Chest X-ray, PA view. Patient: 33 years old, sex M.
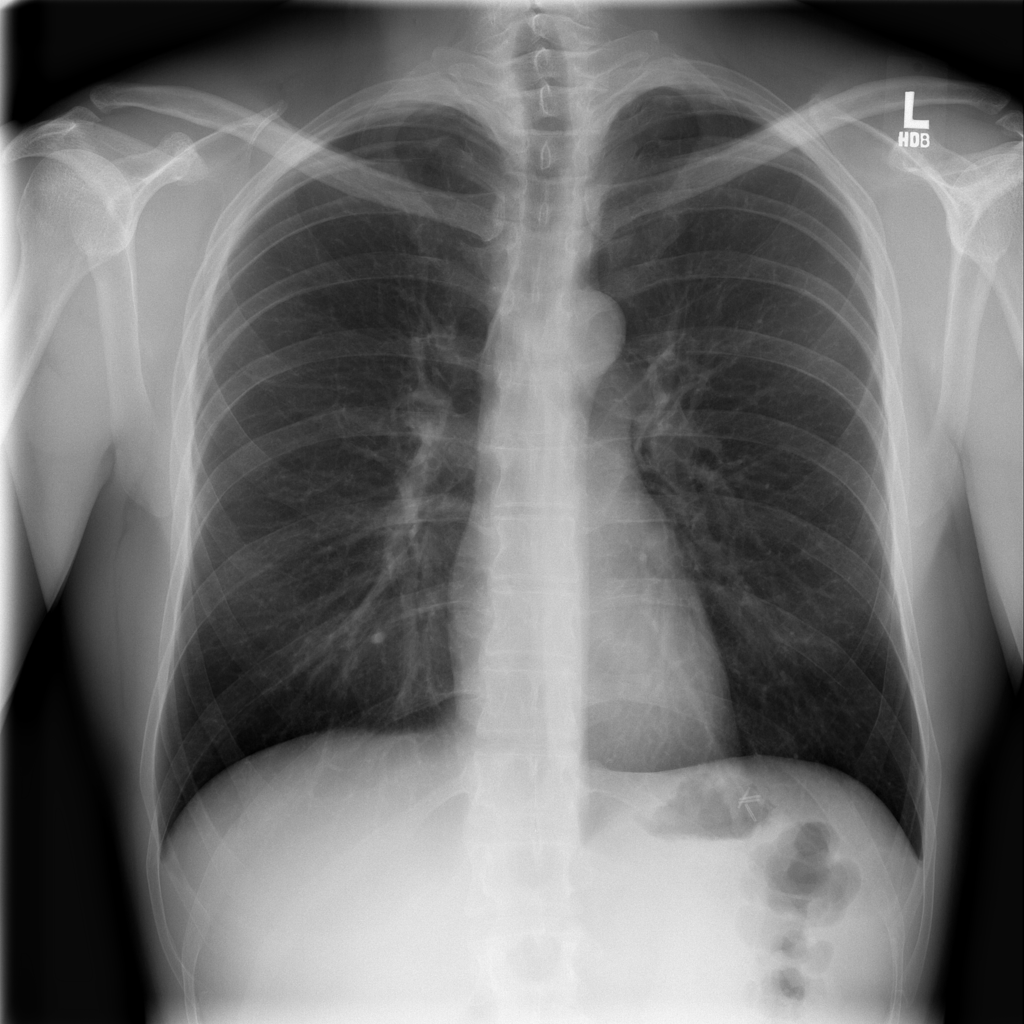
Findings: No Finding